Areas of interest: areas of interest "Business office"
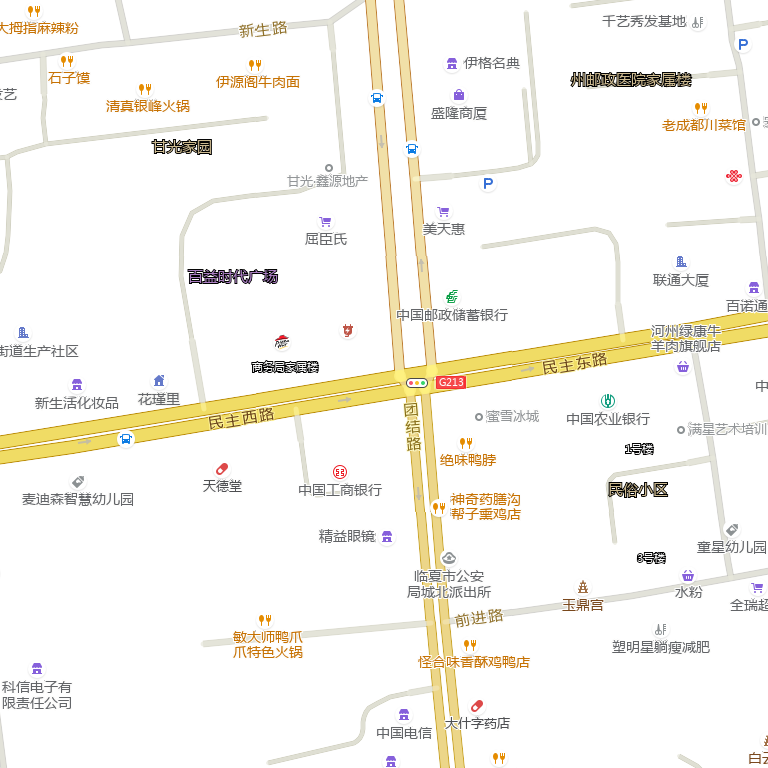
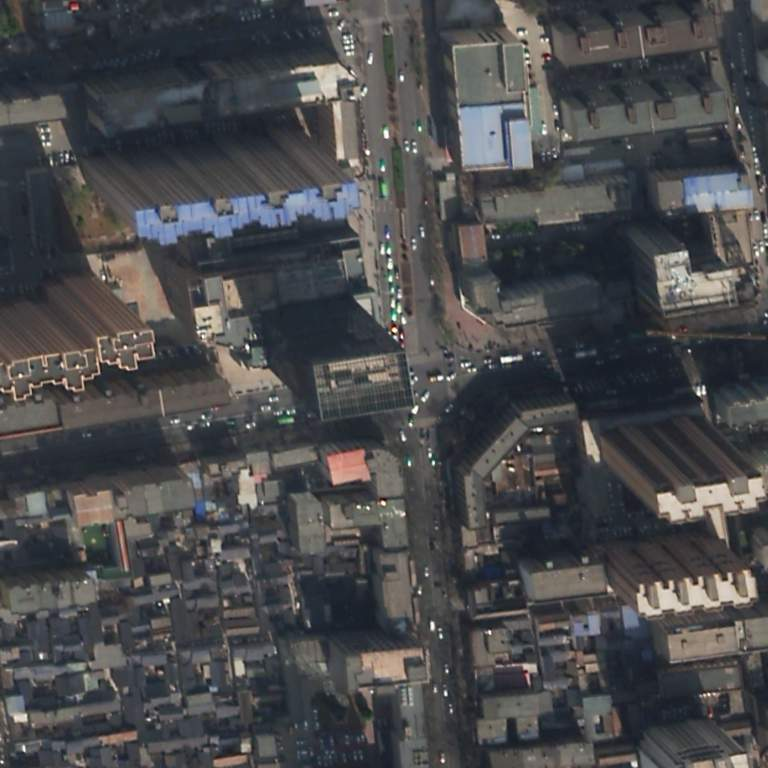